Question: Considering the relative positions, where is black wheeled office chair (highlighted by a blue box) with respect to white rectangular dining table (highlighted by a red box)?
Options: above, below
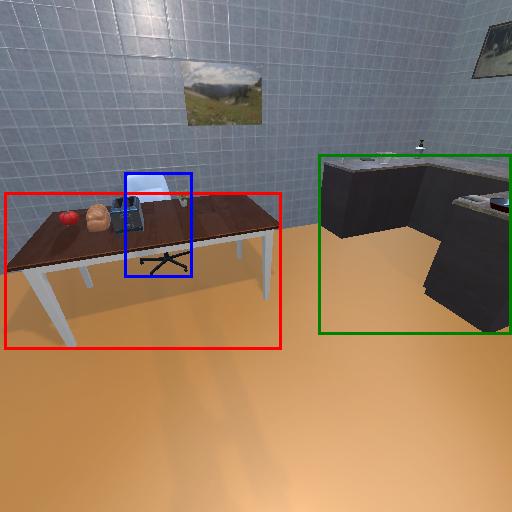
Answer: above